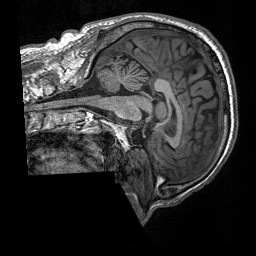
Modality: T1w
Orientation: sagittal
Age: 56
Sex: male
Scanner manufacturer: siemens
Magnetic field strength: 3 T
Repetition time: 2.4 s
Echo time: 0.00226 s